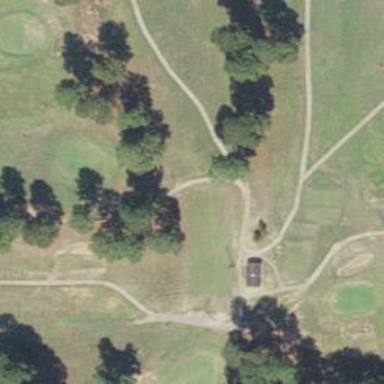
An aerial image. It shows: Path designated for golf carts.